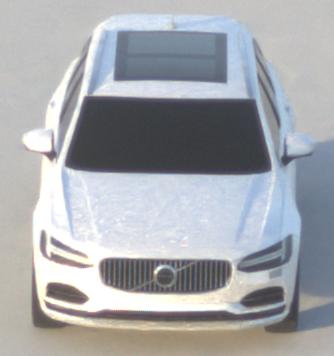
Make: Volvo
Model: V90
Detailed model: -
Model produced from: 2016
Model produced until: 2020
Doors: 5
Color: white
Road condition: dry road
Daytime: sunrise or sunset
Contrast: low contrast